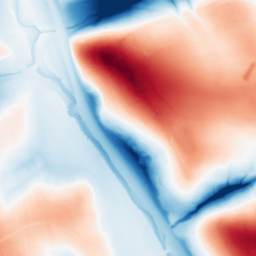
Category: classical
Decomposition family: gaussian_anisotropic
Decomposition parameters: sigma_x: 20
sigma_y: 50
Upsampling method: bicubic_16x
Upsampling parameters: scale: 16
Upsampling scale: 16